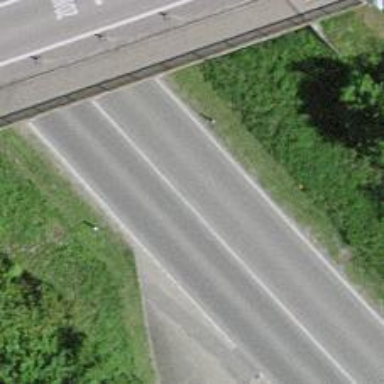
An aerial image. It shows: Asphalt motorway link.